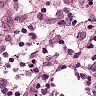
Metastatic tissue present: yes